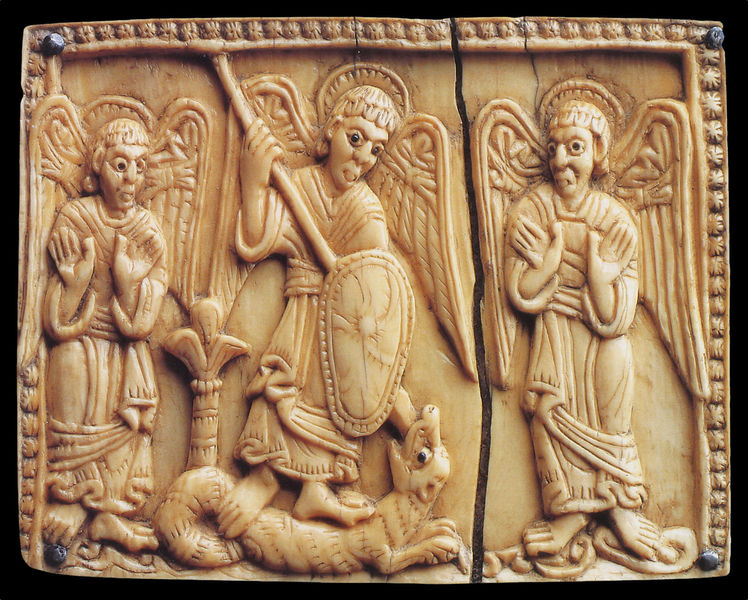
Titel: Reliquiar des St. Pelagius
Institution: León, Colegiata de San Isidoro
Schlagwörter: blau, flügel, kampf, gelb, braun, kleider, marmor, männer, nase, hund, tier, muster, augen, böse, falten, rahmen, stein, horn, hände, haare, drei, engel, relief, füße, düster, rand, lanze, tafel, nagel, nägel, zehen, schild, religion, gefahr, stilisiert, kämpfen, schnitzerei, heiligenschein, teufel, speer, erzengel, zerbrochen, drache, georg, michael, elfenbein, drahce, schreck, spieß, heiligen, tötung, st. michael, heiliger michael, drcha, nageö